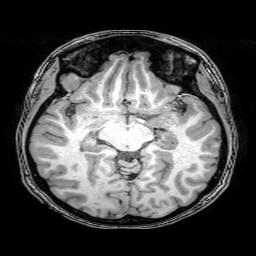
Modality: T1w
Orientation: coronal
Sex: female
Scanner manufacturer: philips
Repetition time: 0.008087 s
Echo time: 0.0037 s